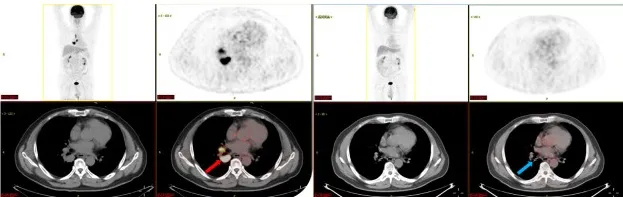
Images before (red arrow) and after (blue arrow) neoadjuvant camrelizumab plus chemotherapy treatment. Showed PET-CT of the primary tumor.
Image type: radiology (pet)